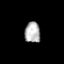
Tissue: prostate
Cell type: T cells
Senescence score: 0.254
Nuclear area (px): 319
Mean DAPI intensity: 176.68